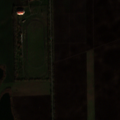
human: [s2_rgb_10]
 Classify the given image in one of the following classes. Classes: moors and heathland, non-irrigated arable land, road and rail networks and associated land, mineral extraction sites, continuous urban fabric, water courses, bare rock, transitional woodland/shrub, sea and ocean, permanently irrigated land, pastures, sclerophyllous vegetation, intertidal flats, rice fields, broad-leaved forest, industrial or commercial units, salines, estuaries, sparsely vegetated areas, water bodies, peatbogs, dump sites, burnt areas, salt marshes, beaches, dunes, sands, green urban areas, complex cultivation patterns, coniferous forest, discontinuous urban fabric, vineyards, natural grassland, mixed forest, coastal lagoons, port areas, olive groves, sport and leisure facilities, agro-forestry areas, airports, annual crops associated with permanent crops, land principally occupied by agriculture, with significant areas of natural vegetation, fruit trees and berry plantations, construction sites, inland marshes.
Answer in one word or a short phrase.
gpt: sport and leisure facilities, non-irrigated arable land, fruit trees and berry plantations, water bodies